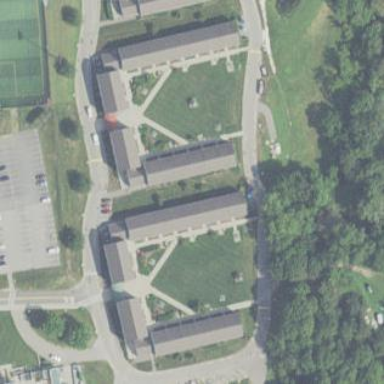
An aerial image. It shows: Dormitory building.